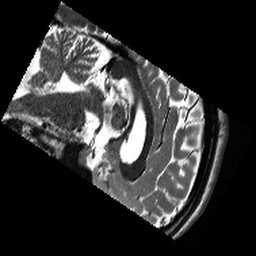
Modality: T2w
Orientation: sagittal
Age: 32
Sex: male
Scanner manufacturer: siemens
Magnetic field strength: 3 T
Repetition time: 13.15 s
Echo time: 0.082 s